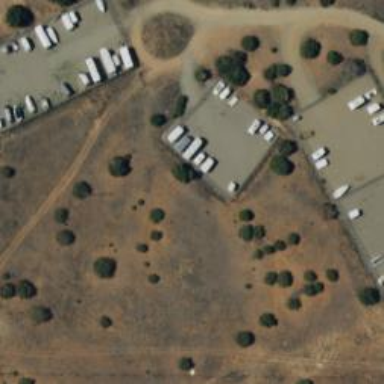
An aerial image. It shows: Storage rental shop.